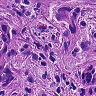
Metastatic tissue present: yes